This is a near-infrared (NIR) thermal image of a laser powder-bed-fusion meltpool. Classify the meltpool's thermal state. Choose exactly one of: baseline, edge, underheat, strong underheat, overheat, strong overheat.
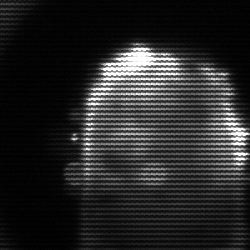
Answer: baseline